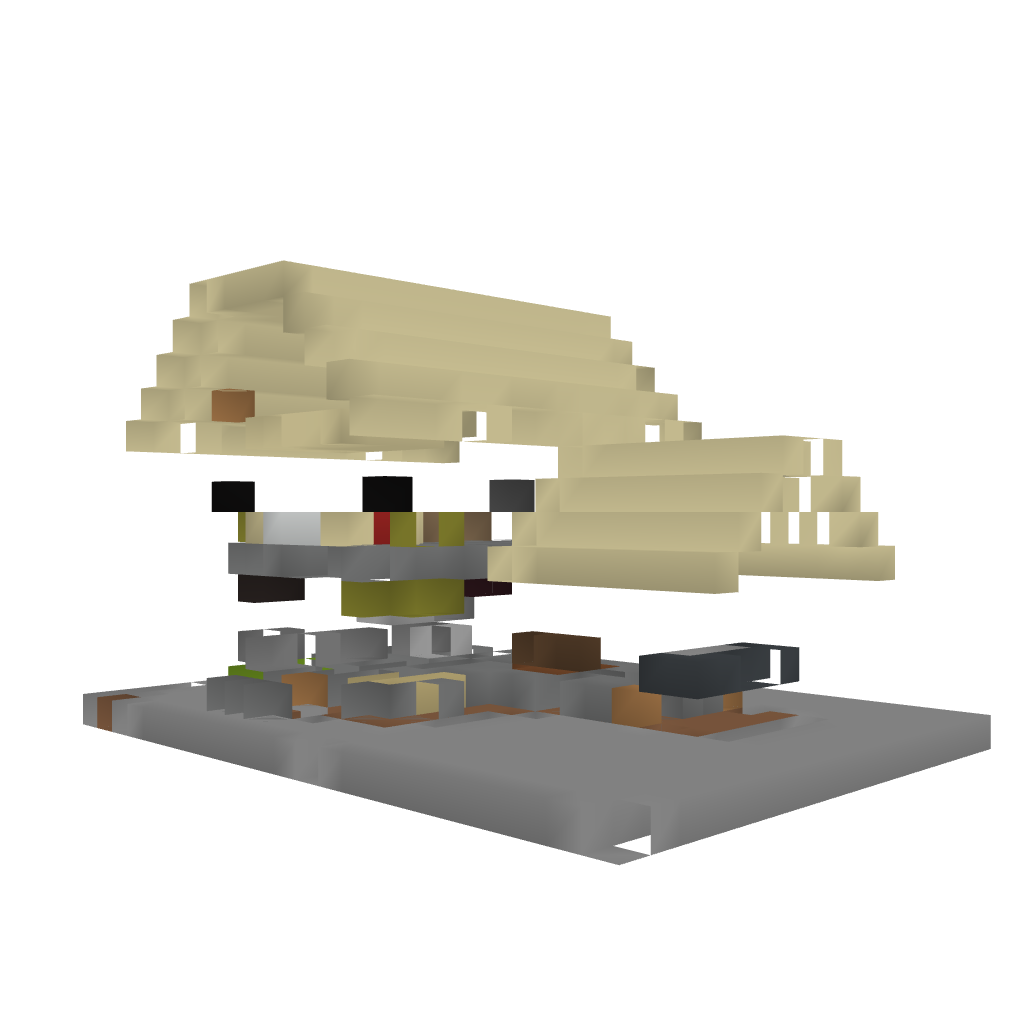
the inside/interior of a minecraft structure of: mansion 2